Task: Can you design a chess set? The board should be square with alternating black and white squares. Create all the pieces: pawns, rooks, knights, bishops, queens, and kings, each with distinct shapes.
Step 5191:
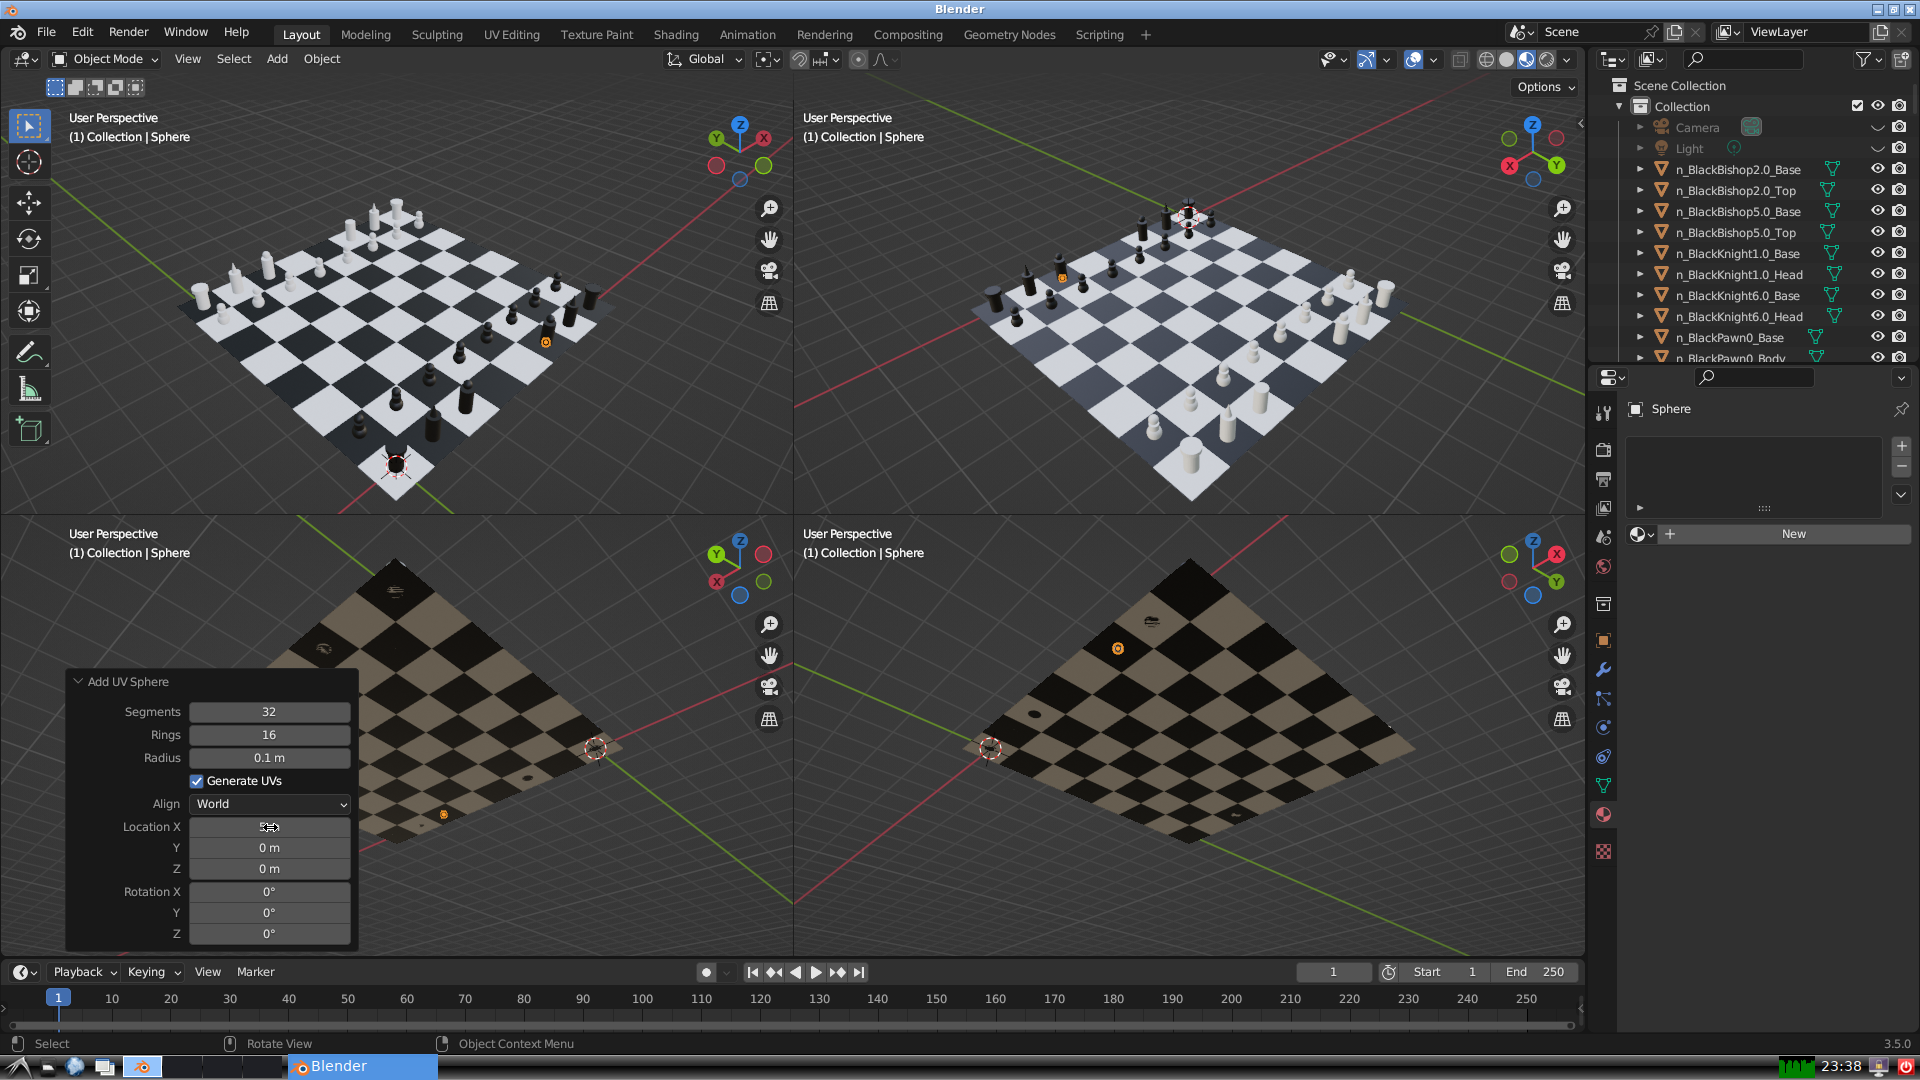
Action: {"mouse_move": [270, 849]}